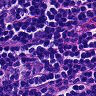
Metastatic tissue present: no